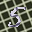
Label: 5